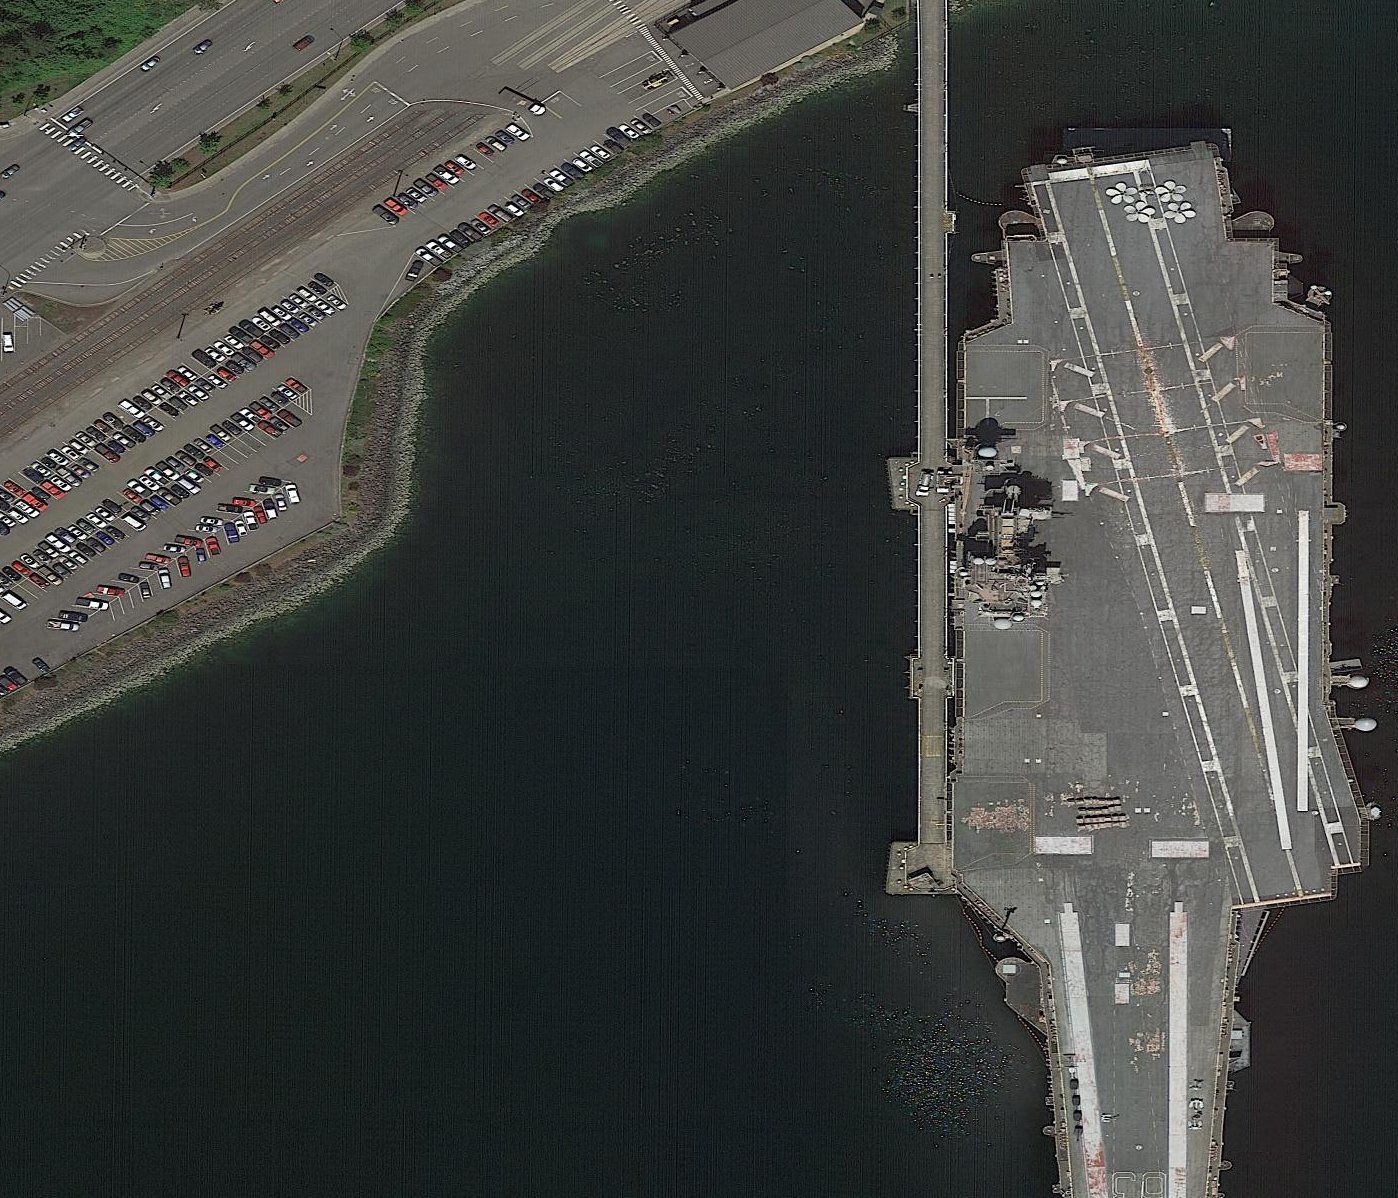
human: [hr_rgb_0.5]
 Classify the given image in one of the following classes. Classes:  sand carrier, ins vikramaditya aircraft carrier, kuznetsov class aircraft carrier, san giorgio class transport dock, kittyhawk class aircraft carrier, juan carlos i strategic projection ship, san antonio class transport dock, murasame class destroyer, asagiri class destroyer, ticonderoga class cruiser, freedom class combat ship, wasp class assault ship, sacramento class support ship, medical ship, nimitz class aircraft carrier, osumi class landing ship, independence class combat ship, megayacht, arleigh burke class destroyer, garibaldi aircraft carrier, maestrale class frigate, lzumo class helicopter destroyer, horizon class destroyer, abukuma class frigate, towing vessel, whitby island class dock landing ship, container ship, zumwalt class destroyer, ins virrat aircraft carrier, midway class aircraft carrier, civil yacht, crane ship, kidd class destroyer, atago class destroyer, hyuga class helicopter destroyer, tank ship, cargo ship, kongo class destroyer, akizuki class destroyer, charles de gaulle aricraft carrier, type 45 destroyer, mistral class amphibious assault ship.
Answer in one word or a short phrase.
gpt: KittyHawk class aircraft carrier